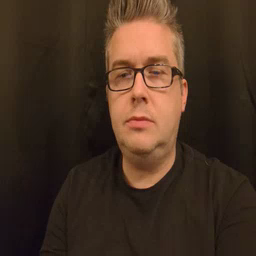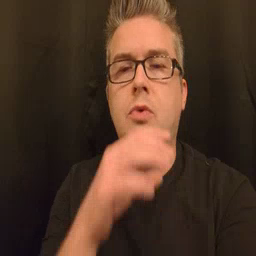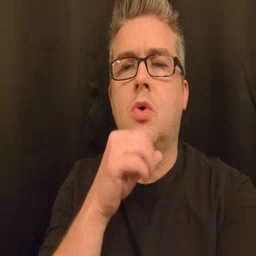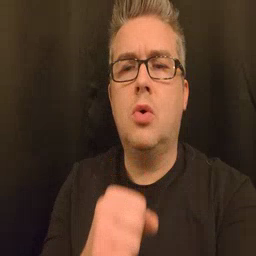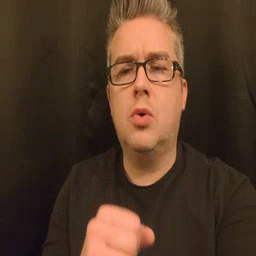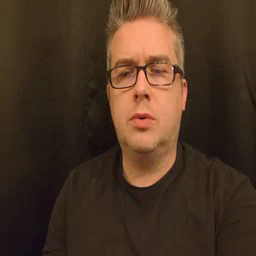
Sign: old